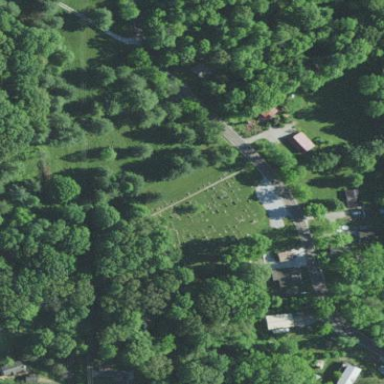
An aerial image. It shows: Cemetery.